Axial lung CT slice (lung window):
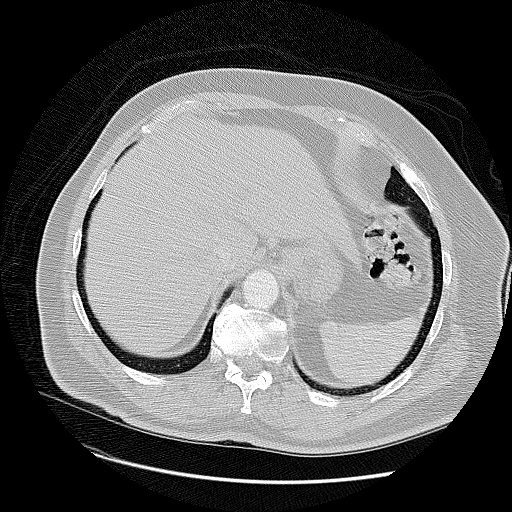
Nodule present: no